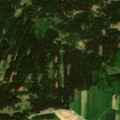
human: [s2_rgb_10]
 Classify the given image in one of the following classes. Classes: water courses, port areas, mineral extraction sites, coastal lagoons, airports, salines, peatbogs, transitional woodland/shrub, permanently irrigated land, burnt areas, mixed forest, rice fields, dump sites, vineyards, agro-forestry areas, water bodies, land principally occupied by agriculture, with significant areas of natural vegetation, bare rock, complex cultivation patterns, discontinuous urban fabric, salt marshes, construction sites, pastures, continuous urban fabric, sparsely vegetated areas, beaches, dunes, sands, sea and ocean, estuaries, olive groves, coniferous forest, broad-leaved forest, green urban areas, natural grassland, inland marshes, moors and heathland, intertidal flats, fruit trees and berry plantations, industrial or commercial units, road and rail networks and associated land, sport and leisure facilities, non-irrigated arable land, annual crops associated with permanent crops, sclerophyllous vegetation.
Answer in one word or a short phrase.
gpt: non-irrigated arable land, coniferous forest